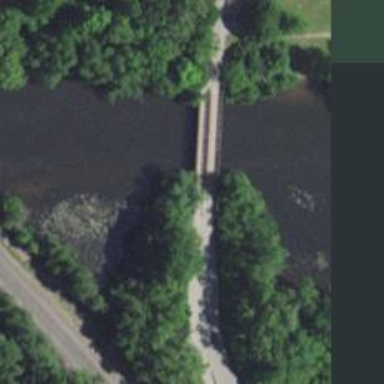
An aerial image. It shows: Bridge over cycleway.